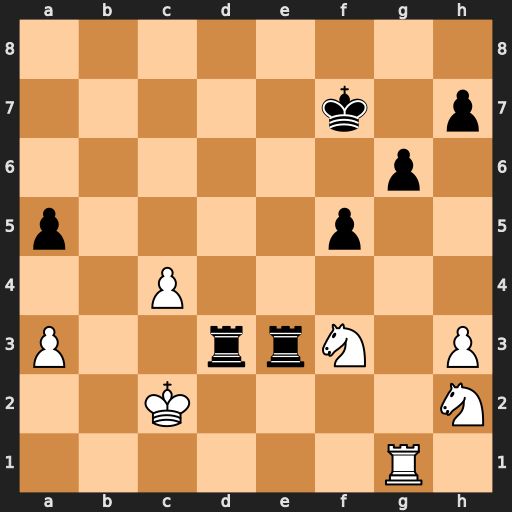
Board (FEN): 8/5k1p/6p1/p4p2/2P5/P2rrN1P/2K4N/6R1
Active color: w
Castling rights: -
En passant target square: -
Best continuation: Ne5+ Rxe5 Kxd3